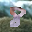
Label: 8